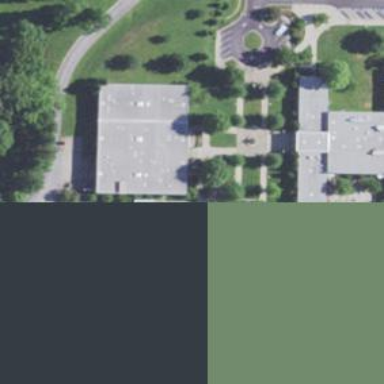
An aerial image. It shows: College building.